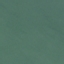
Land use / land cover: SeaLake